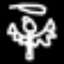
Label: angel